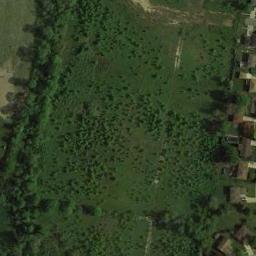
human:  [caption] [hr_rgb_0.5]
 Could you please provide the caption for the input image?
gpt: This meadow with dense grasses and some trees is next to a residential area .

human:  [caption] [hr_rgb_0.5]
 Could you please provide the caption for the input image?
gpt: The meadow is next to the house and trees .

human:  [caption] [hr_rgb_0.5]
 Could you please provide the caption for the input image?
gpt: The entire image is dominated by grass .

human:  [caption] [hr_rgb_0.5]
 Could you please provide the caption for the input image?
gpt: There are many green trees and buildings around the meadow .

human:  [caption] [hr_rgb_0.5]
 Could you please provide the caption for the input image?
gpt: There are many trees and buildings on the meadow .